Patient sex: F
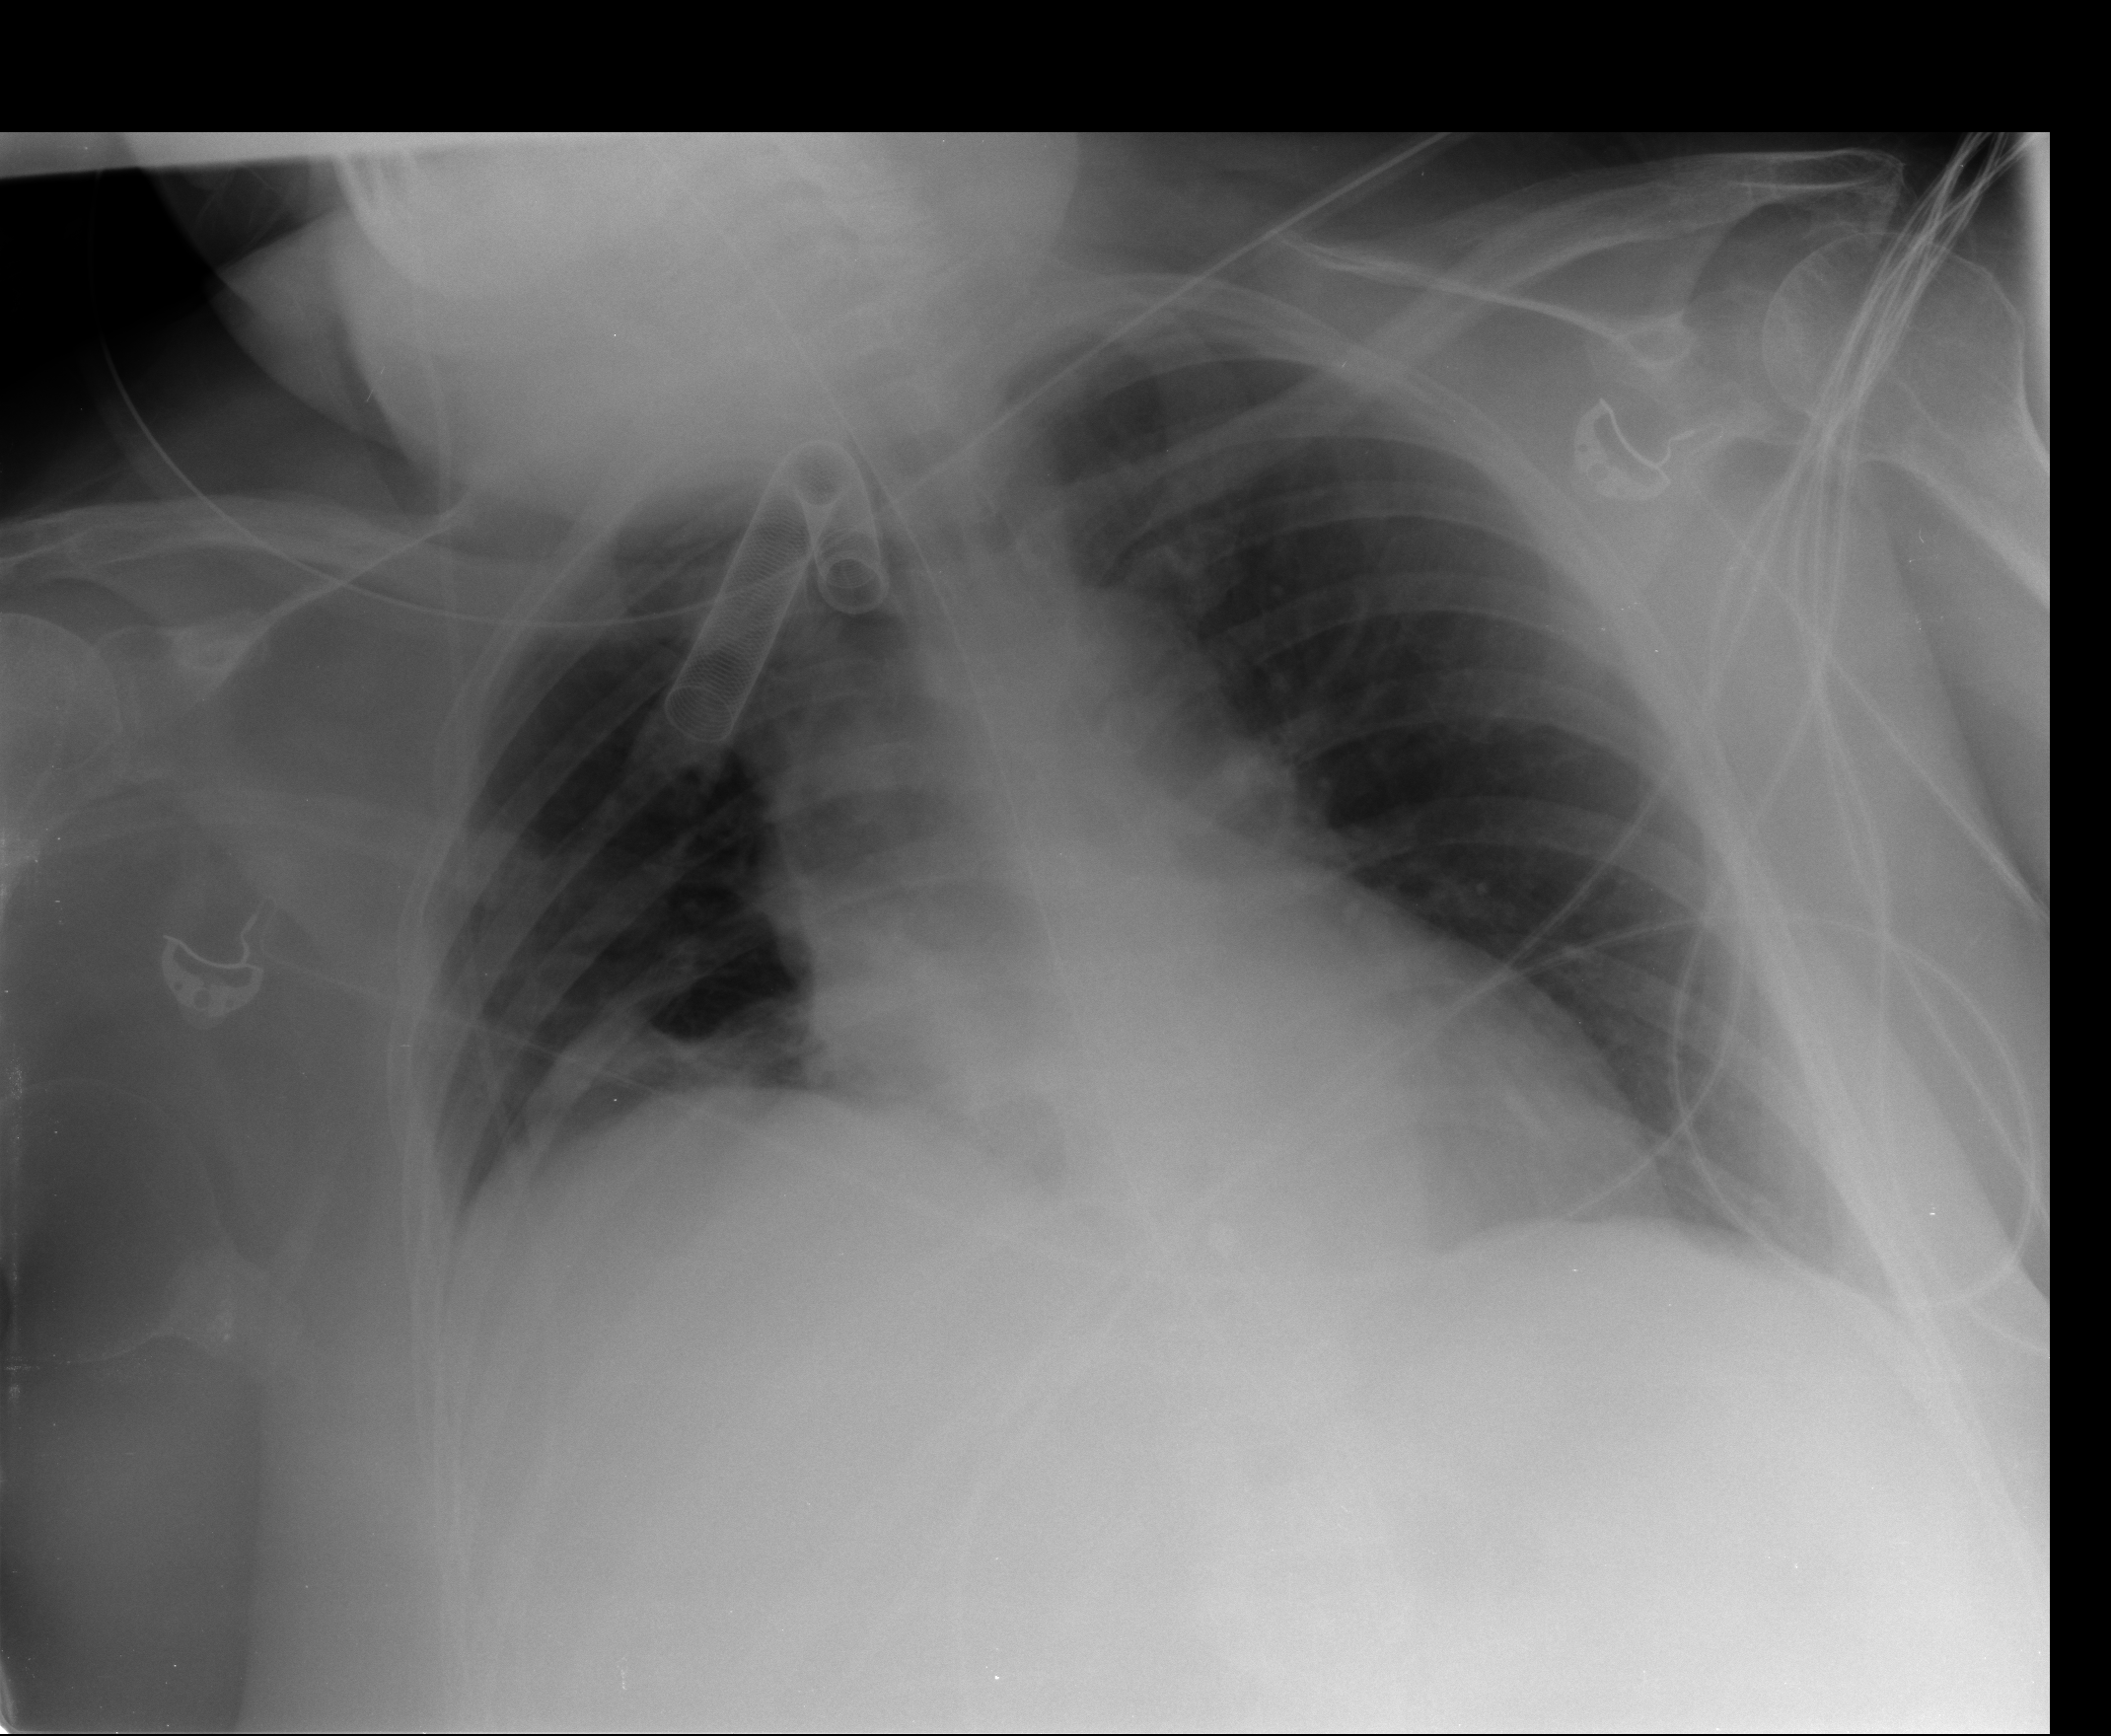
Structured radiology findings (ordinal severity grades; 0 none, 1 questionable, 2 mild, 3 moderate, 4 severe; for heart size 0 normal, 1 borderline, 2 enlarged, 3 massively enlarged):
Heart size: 1
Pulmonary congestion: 1
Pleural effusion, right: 1
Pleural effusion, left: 1
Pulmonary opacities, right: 0
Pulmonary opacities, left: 0
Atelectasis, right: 2
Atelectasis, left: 1